【题型】解答题　【知识点】立体几何　【难度】easy
如图, 在正三棱柱 $ABC-A_1B_1C_1$ 中, $AA_1=2AC=4$, 延长 $CB$ 至 $D$, 使 $CB=BD$, $E$ 是线段 $BC$ 的中点.

(1) 求证:

\textcircled{1} 直线 $C_1B \parallel$ 平面 $AB_1D$;

\textcircled{2}  $AE \perp DB_1$;

(2) 求二面角 $B_1-AD-C$ 的正弦值.
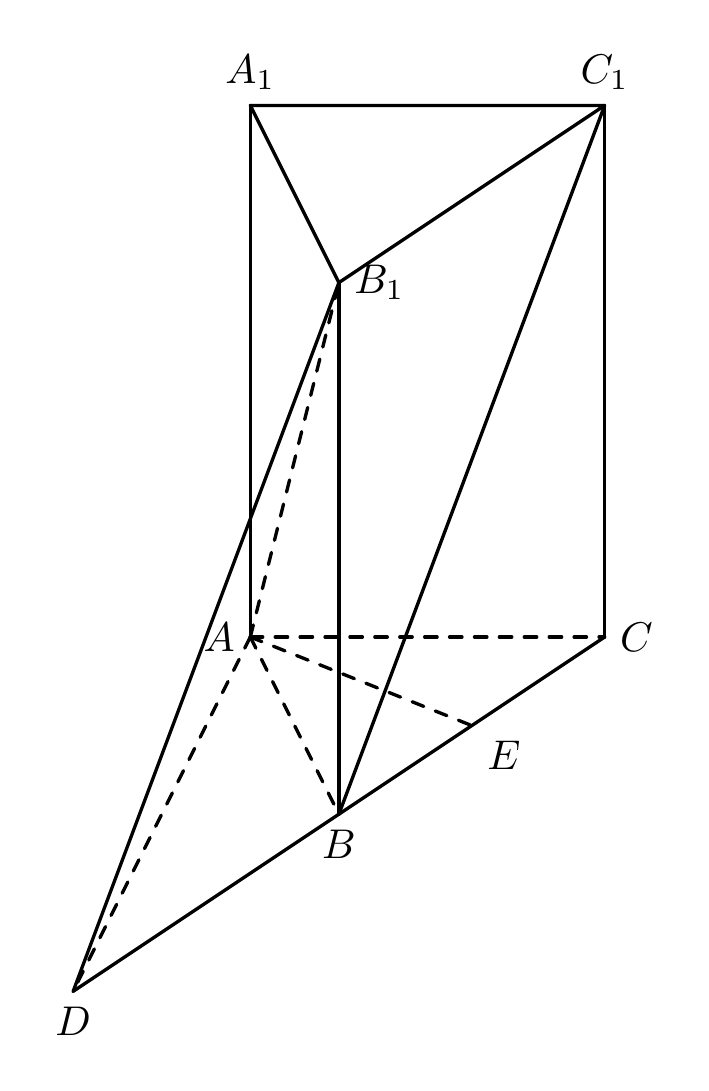
【解答】
【详解】(1) \textcircled{1}  在正三棱柱 $ABC-A_1B_1C_1$ 中, $BC=B_1C_1, BC \parallel B_1C_1$,

因为 $CB=BD$, 所以 $BD=B_1C_1, BD \parallel B_1C_1$,

所以四边形 $BDB_1C_1$ 为平行四边形, 所以 $C_1B \parallel B_1D$,

又 $C_1B \not\subset$ 平面 $AB_1D$, $B_1D \subset$ 平面 $AB_1D$,

所以 $C_1B \parallel$ 平面 $AB_1D$;

\textcircled{2}  因为 $AB=AC$, $E$ 是线段 $BC$ 的中点, 所以 $AE \perp BC$,

因为 $BB_1 \perp$ 平面 $ABC$, $AE \subset$ 平面 $ABC$,

所以 $BB_1 \perp AE$,

又 $BB_1 \cap BC=B, BB_1, BC \subset$ 平面 $BCC_1B_1$, 所以 $AE \perp$ 平面 $BCC_1B_1$,

又 $DB_1 \subset$ 平面 $BCC_1B_1$,

所以 $AE \perp DB_1$;

(2) 在 $\triangle ACD$ 中, 由于 $CB=BD=BA$, 所以 $\angle CAD=90^\circ$,

则 $AD=2\sqrt{3}$,

如图, 以点 $A$ 为原点建立空间直角坐标系,

则 $A(0,0,0), D(2\sqrt{3},0,0), B_1(\sqrt{3},1,4)$,

故 $\overrightarrow{AB_1}=(\sqrt{3},1,4), \overrightarrow{AD}=(2\sqrt{3},0,0)$,

设平面 $B_1AD$ 的法向量为 $\vec{m}=(x,y,z)$,

则有 $\begin{cases} \vec{m} \cdot \overrightarrow{AD}=\sqrt{3}x=0 \\ \vec{m} \cdot \overrightarrow{AB_1}=\sqrt{3}x+y+4z=0 \end{cases}$, 令 $y=-4$, 则 $z=1, x=0$,

所以 $\vec{m}=(0,-4,1)$,

因为 $z$ 轴垂直平面 $ACD$,

则可取平面 $ACD$ 的法向量为 $\vec{n}=(0,0,1)$,

则 $\cos\langle\vec{m},\vec{n}\rangle = \frac{\vec{m} \cdot \vec{n}}{|\vec{m}||\vec{n}|} = \frac{1}{\sqrt{17} \times 1} = \frac{\sqrt{17}}{17}$,

所以二面角 $B_1-AD-C$ 的正弦值为 $\sqrt{1-\left(\frac{\sqrt{17}}{17}\right)^2} = \frac{4\sqrt{17}}{17}$.

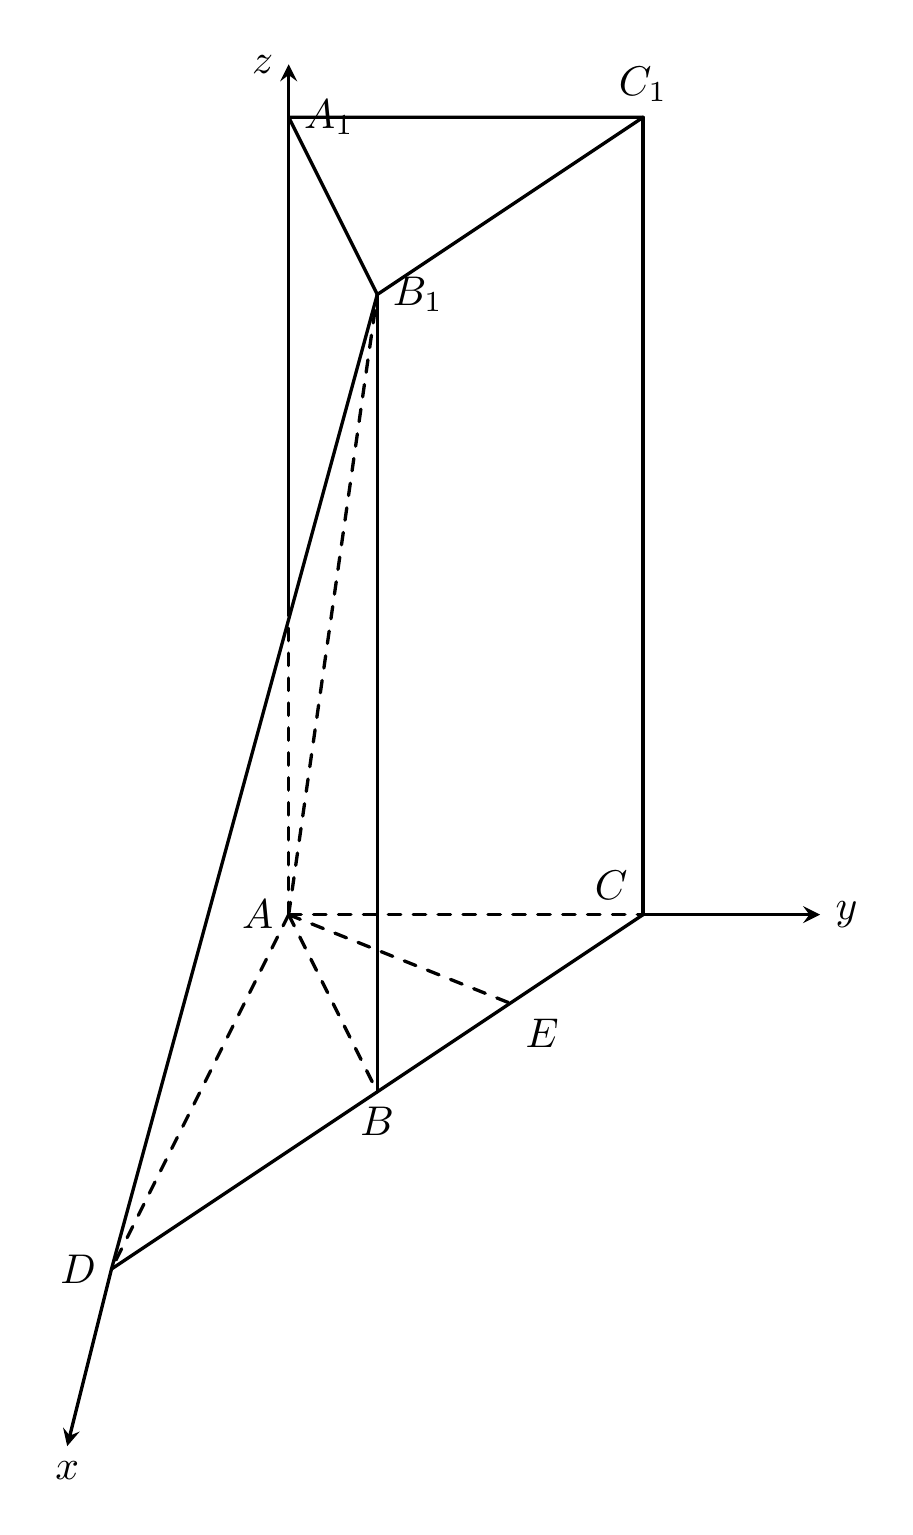